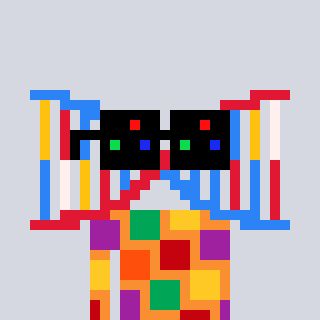
a pixel art character with square black sunglasses, a dna-shaped head and a orange-colored body on a cool background